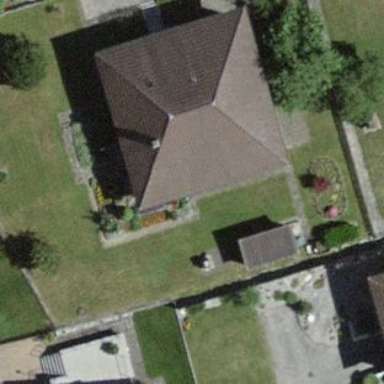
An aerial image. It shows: Simple house.